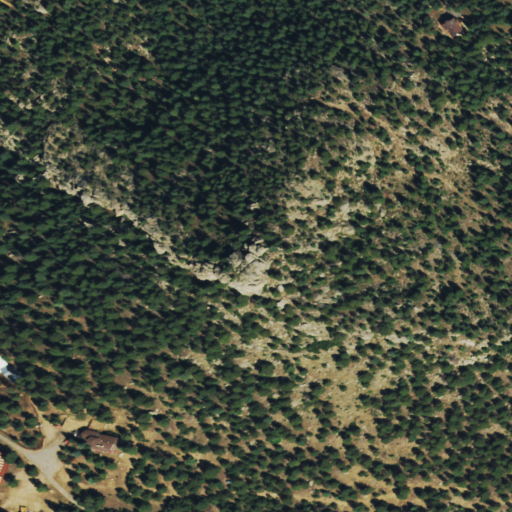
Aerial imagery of mountain in Colorado named Lone Peak containing evergreen forest, shrub, and open development